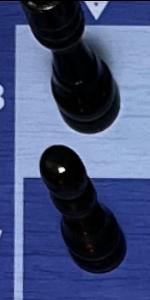
Label: Pawn_Black